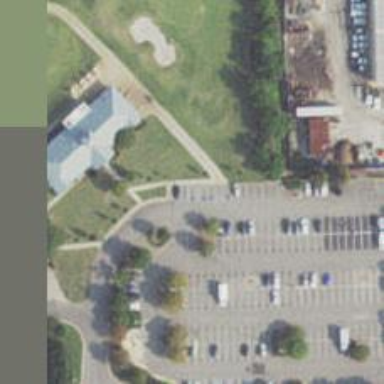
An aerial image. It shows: Parking space is available.